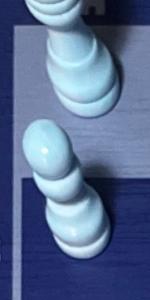
Label: Pawn_White